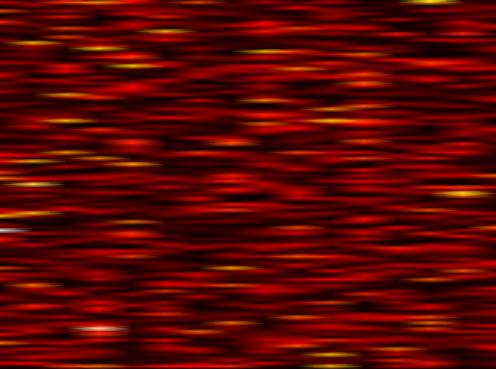
Label: OFDM